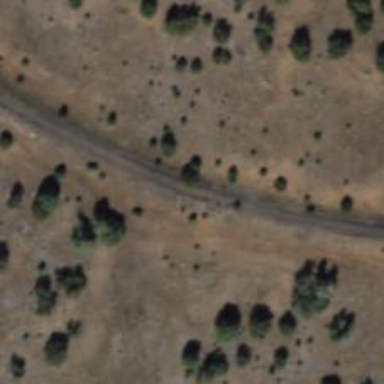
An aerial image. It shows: Track road.